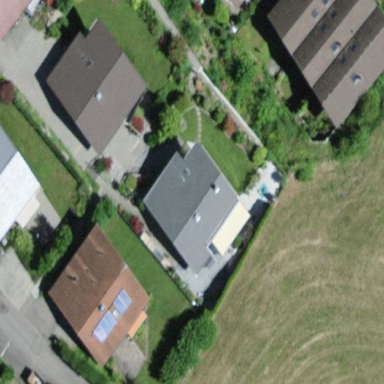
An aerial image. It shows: Residential building.